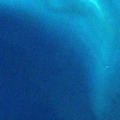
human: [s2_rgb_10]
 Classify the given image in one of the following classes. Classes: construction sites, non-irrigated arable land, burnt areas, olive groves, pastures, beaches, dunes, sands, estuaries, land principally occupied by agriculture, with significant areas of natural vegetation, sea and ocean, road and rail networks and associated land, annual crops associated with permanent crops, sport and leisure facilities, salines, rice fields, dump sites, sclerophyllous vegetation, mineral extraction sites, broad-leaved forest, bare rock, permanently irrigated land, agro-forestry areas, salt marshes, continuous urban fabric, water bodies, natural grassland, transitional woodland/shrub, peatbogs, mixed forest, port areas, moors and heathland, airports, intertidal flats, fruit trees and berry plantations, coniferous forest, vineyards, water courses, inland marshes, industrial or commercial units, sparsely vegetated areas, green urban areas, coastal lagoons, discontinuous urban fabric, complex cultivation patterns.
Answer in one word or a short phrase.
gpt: sea and ocean